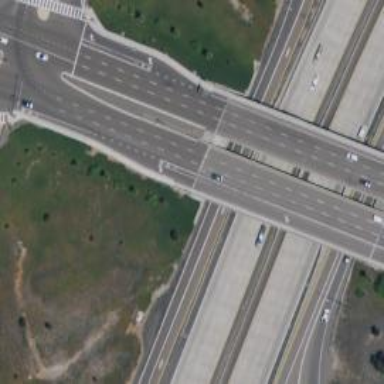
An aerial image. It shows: Motorway link.